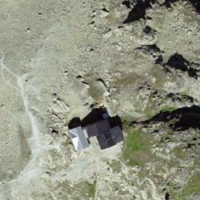
EUNIS habitat code: 48
Species observed at this site:
Saxifraga bryoides
Erebia tyndarus